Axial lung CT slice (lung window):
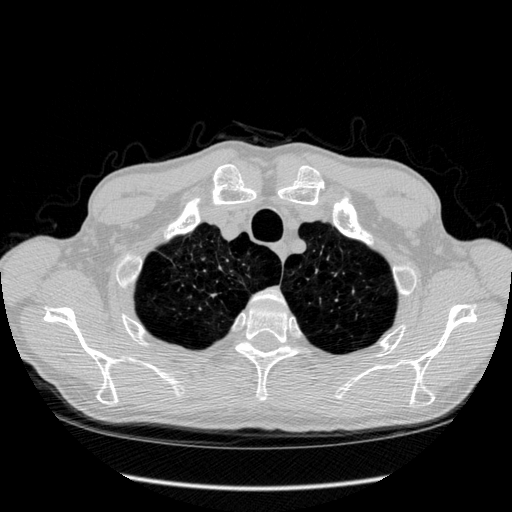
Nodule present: no